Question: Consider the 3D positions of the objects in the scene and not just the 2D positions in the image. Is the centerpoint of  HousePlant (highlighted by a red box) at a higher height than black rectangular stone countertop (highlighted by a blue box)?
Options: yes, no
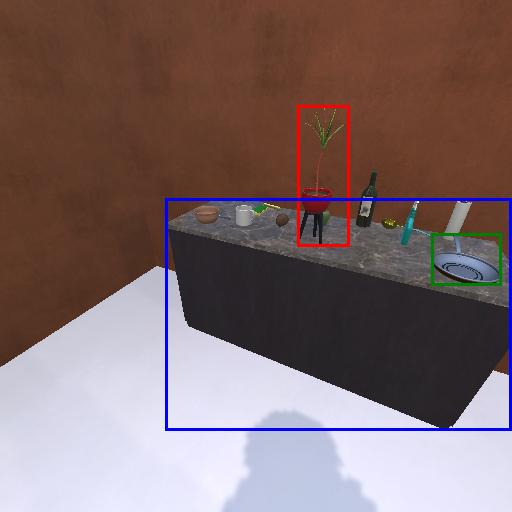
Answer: yes